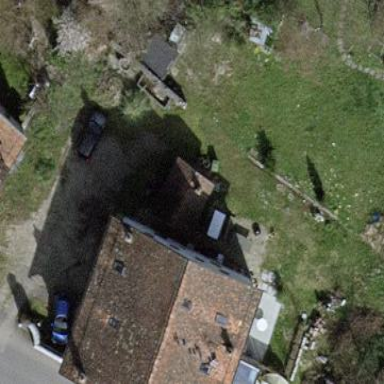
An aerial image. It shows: Garden enclosed by fence.